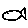
Label: fish